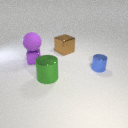
large green metal cylinder in front of large brown metal cube